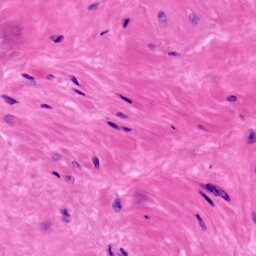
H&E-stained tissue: Prostate